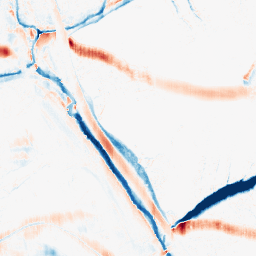
Category: morphological
Decomposition family: morphological_ellipse
Decomposition parameters: operation: average
width: 20
height: 5
Upsampling method: bicubic_16x
Upsampling parameters: scale: 16
Upsampling scale: 16